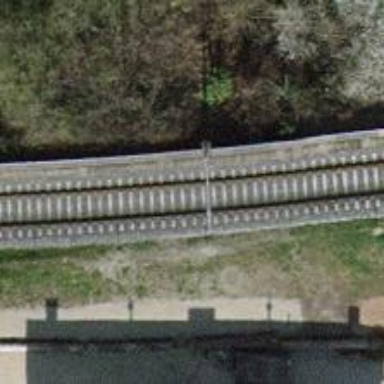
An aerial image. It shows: Bridge for light rail with electrified contact line. It has one track.